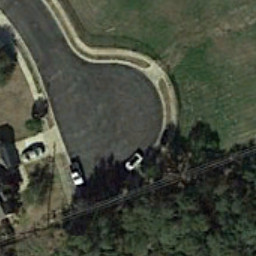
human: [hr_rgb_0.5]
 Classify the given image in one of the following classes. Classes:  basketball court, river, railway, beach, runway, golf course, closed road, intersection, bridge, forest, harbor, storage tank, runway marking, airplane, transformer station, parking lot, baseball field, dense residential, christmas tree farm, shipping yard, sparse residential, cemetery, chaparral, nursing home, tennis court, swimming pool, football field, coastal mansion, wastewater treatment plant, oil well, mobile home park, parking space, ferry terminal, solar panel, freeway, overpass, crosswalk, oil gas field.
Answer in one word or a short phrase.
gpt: closed road